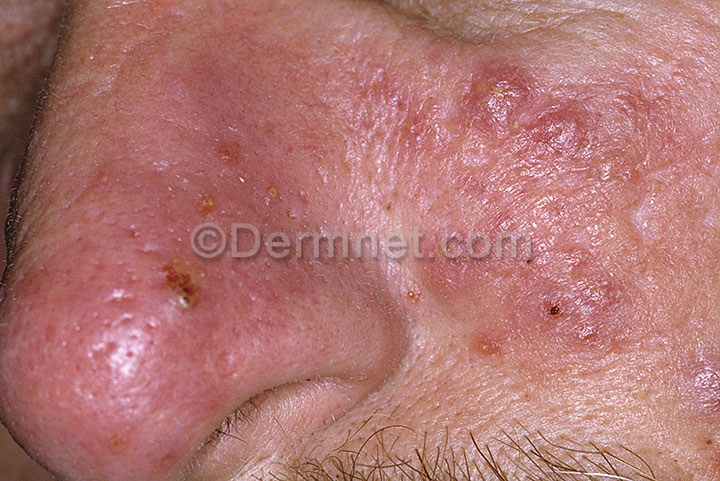
Disease: Acne and Rosacea Photos